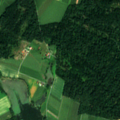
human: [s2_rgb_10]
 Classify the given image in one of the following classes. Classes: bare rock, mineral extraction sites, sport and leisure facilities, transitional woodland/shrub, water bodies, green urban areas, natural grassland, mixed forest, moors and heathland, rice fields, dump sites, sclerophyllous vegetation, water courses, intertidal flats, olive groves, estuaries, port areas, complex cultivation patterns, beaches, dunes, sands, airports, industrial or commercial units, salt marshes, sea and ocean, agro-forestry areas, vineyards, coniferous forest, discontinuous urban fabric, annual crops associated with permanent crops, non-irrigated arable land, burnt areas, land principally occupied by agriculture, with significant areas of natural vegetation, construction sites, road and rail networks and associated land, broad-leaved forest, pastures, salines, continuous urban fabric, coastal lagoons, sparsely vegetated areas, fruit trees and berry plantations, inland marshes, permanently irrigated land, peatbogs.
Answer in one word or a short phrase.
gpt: non-irrigated arable land, land principally occupied by agriculture, with significant areas of natural vegetation, mixed forest